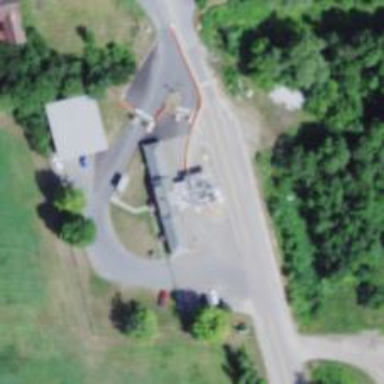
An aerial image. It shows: Border control barrier.